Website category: sports
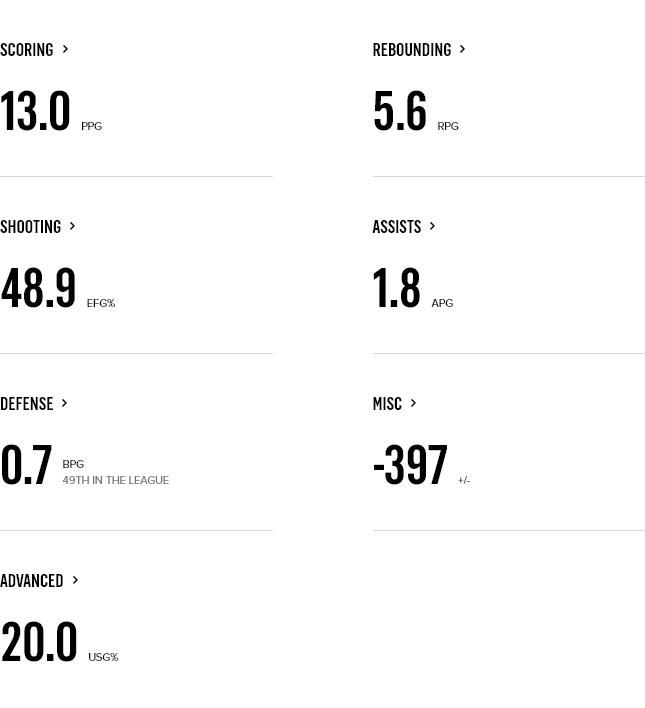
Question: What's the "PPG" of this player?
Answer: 13.0

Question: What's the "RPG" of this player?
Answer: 5.6

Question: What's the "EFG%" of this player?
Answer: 48.9

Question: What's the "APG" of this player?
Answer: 1.8

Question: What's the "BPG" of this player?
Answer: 0.7

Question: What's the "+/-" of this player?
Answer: -397

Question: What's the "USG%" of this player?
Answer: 20.0

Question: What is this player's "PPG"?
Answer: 13.0

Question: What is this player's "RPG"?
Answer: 5.6

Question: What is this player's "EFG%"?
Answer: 48.9

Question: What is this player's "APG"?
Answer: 1.8

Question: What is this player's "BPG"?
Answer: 0.7

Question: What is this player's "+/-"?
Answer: -397

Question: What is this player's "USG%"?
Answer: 20.0

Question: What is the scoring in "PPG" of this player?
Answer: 13.0

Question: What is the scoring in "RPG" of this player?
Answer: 5.6

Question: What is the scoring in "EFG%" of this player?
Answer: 48.9

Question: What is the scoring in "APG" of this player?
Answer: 1.8

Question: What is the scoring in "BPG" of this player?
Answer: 0.7

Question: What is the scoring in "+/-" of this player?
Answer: -397

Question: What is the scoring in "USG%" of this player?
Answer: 20.0

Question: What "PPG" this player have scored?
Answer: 13.0

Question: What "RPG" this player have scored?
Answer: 5.6

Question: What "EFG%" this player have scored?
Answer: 48.9

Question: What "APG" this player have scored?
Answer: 1.8

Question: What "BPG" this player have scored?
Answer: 0.7

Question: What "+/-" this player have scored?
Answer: -397

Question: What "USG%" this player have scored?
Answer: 20.0

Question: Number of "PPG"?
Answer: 13.0

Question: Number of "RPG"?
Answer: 5.6

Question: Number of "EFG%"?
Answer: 48.9

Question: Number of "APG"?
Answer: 1.8

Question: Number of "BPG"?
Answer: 0.7

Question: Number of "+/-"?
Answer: -397

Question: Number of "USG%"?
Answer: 20.0

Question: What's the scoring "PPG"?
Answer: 13.0

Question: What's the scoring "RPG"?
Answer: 5.6

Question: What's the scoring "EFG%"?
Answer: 48.9

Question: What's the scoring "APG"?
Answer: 1.8

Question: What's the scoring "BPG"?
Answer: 0.7

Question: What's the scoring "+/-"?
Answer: -397

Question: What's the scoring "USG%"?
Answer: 20.0